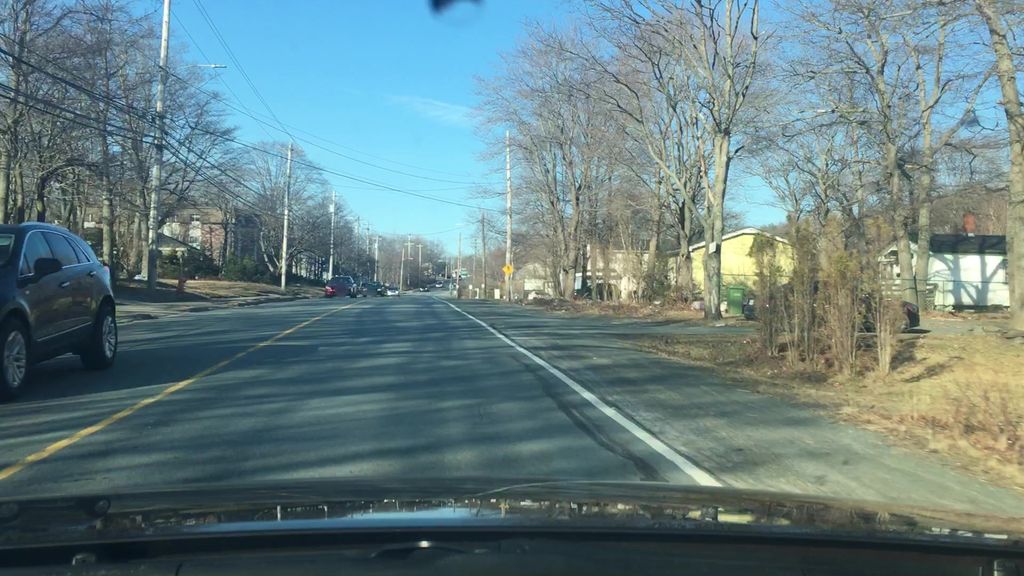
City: halifax